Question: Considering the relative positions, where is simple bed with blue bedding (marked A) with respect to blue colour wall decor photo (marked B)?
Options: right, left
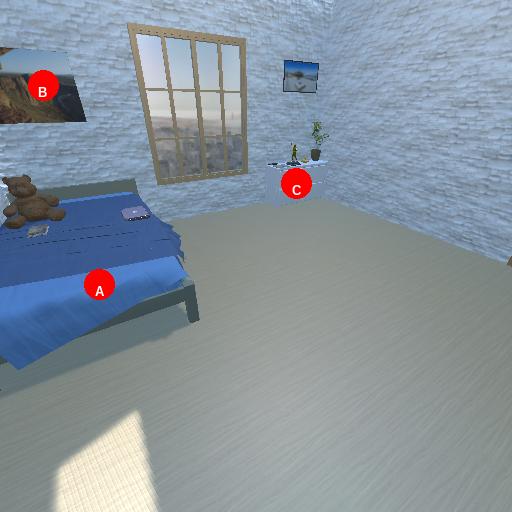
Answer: right